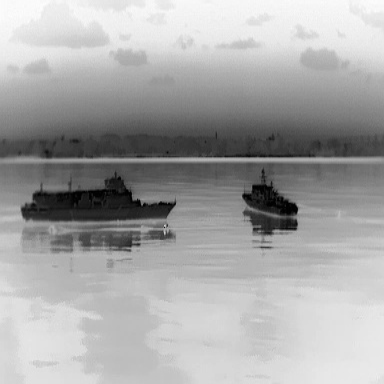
There are three objects shown in the infrared image, including two warships, and a liner.